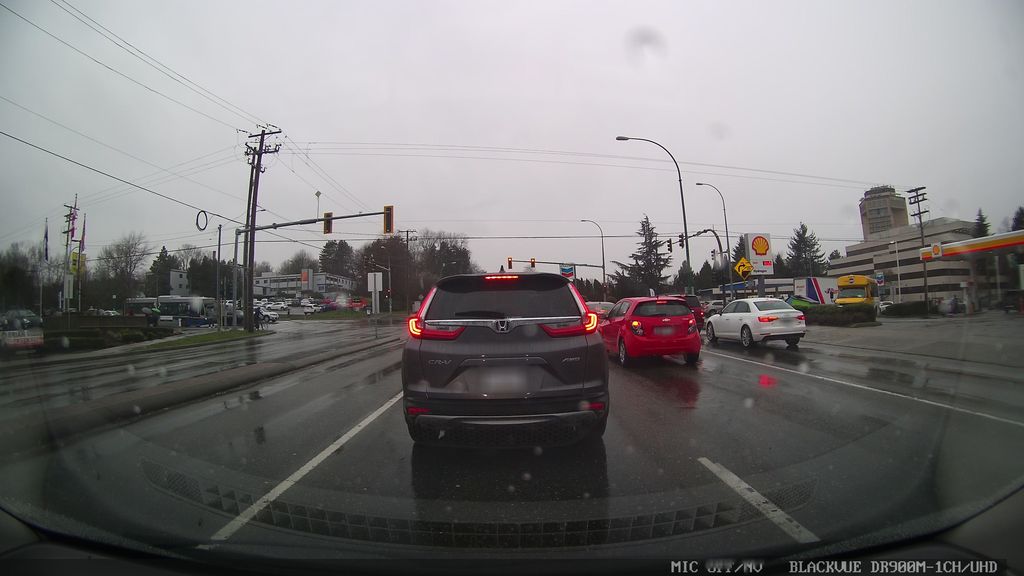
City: vancouver